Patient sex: F
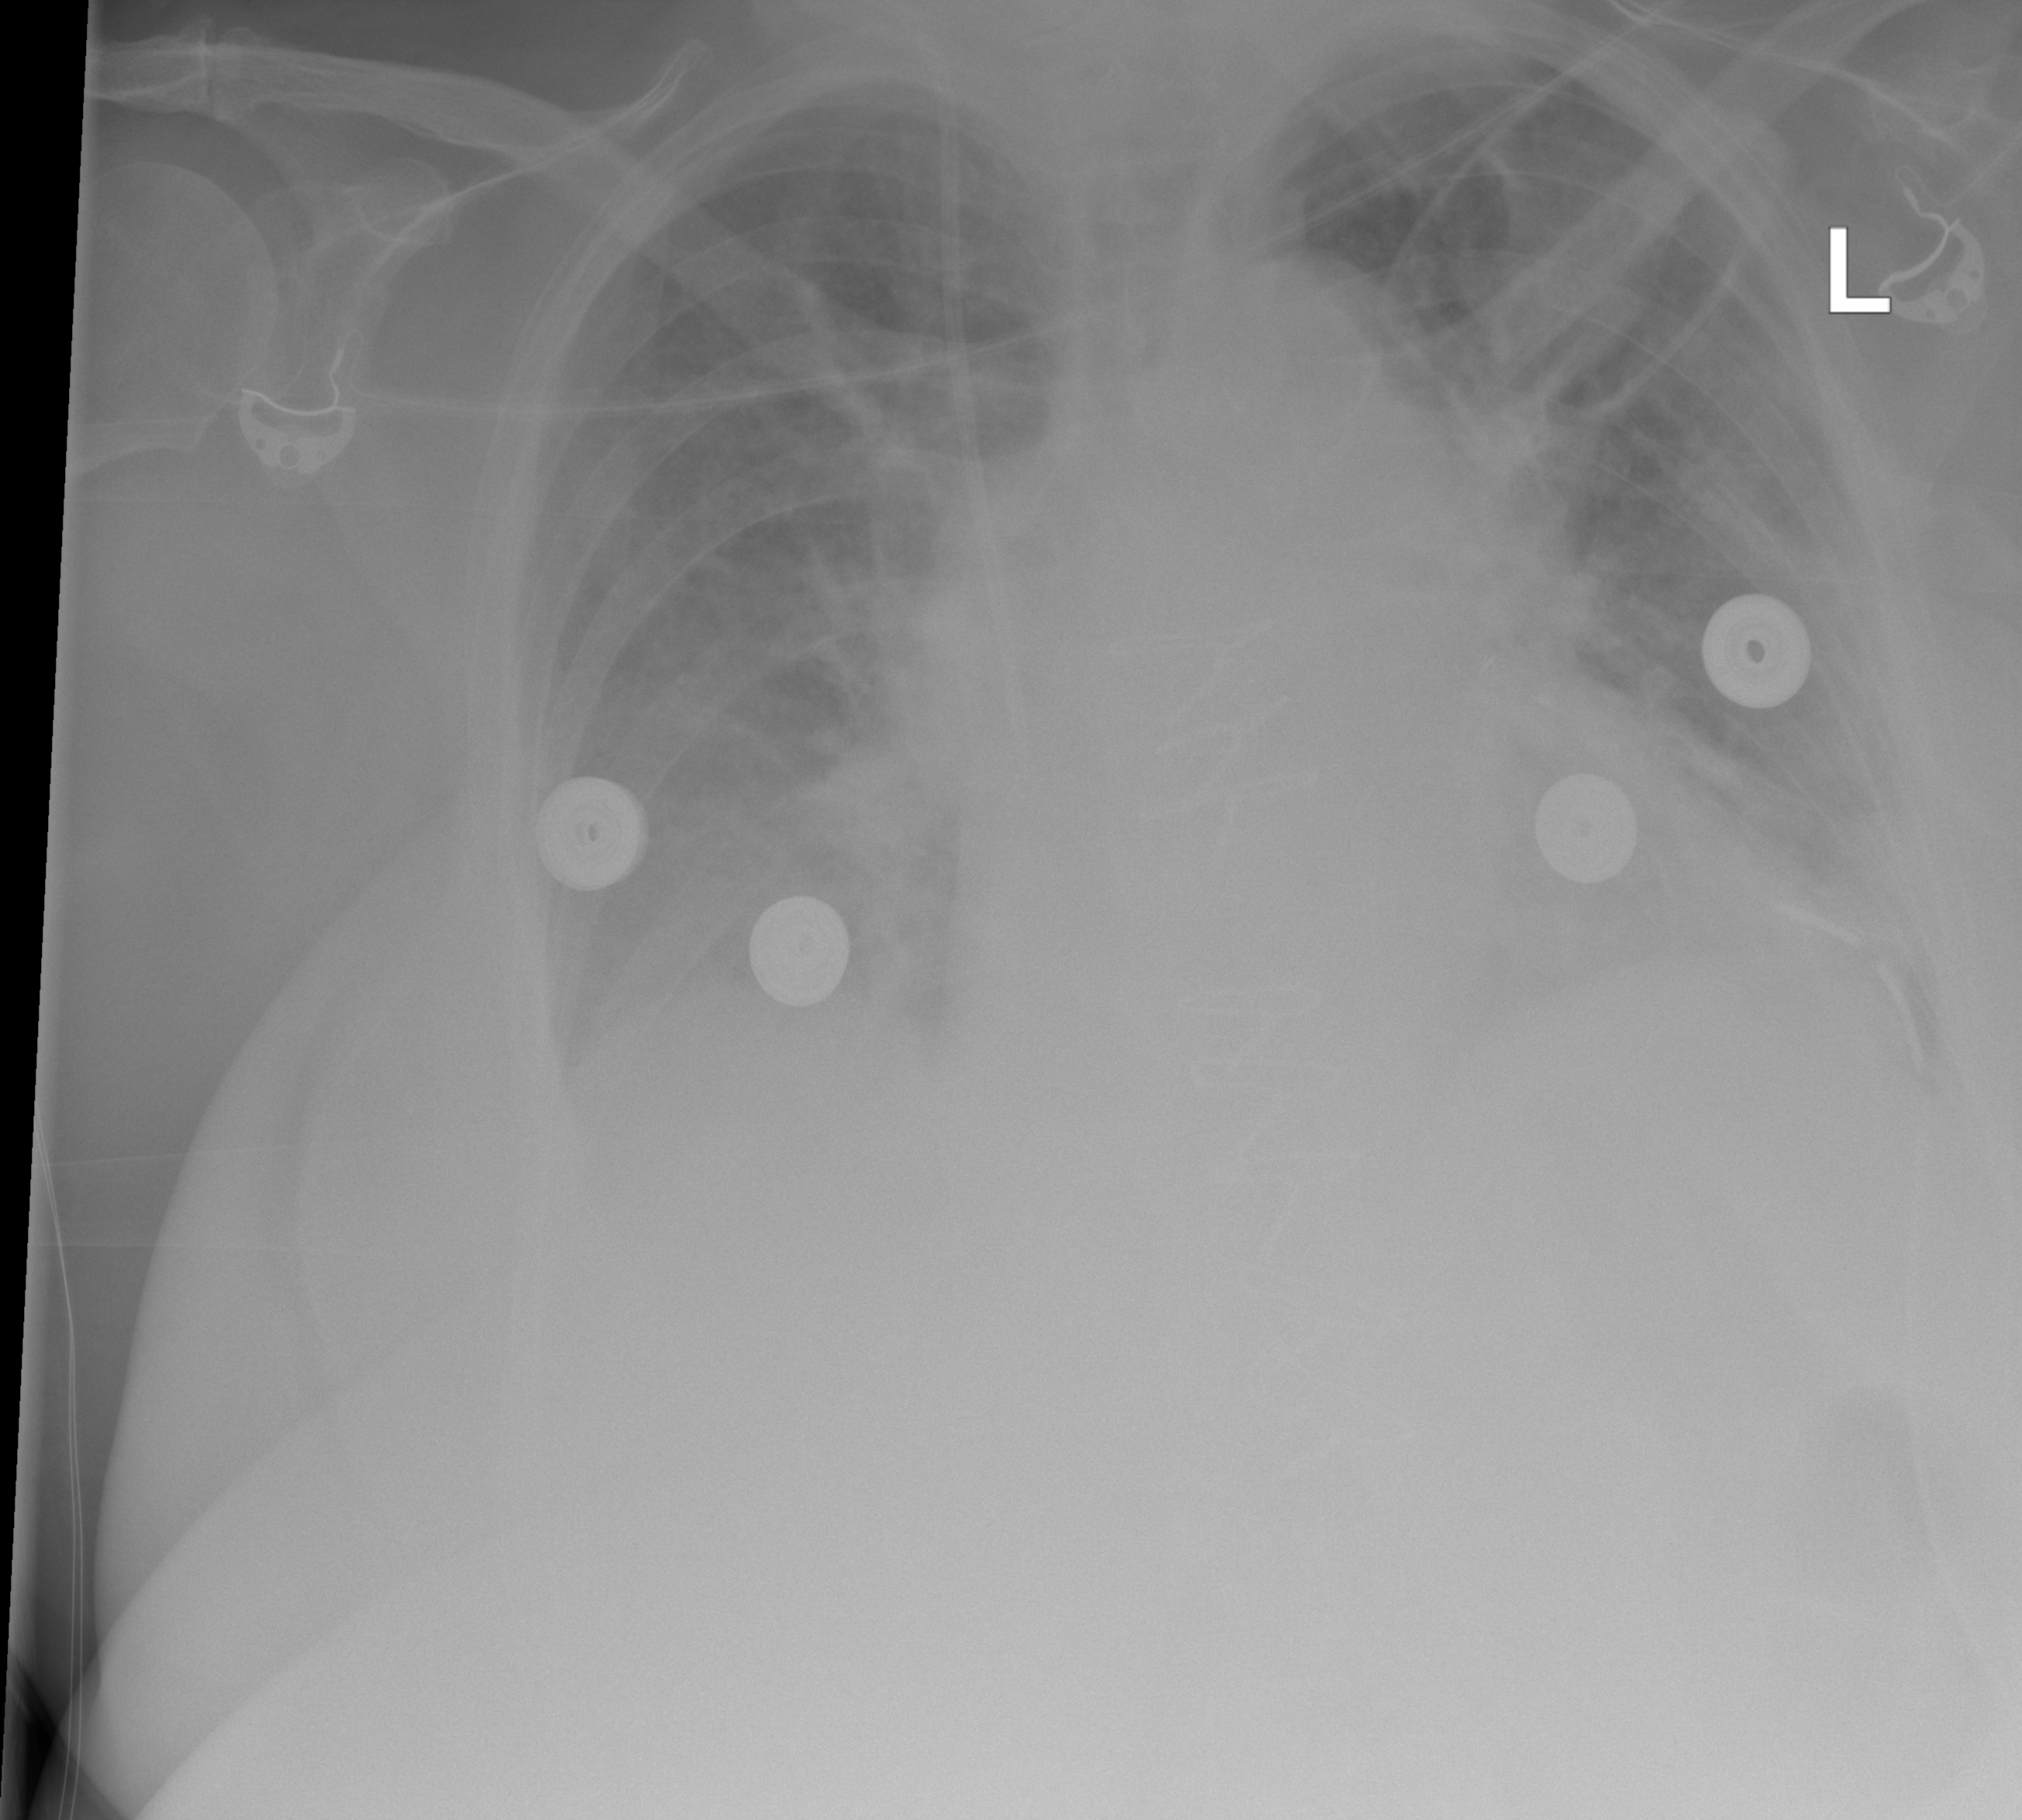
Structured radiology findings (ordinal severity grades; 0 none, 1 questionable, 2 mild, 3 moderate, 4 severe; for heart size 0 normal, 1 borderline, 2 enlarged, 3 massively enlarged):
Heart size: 2
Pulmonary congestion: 2
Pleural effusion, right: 2
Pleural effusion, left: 2
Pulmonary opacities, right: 2
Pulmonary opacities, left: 2
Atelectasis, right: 2
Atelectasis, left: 2